Question: I've been stumbling over this for a while and was wondering if anyone has run into this problem before.
The application I'm working on is divided into multiple data plots and a single timeline at the bottom of the screen. Each plot (which is actually multiple textures layered on top of each other) as well as the timeline is rendered to a separate texture. The timeline texture is rendered first, followed by each of the plot textures from the top of the screen to the bottom. I am using DXUT and DirectX9 (March 2009).
After adding time text to the timeline texture, I noticed that the text was repeated in the title bar of every data plot. Here's a screencap of a portion of the display, it shows just a single plot, but the text repeats on every plot opened:

It seems like it is tied directly to the DrawText being called in the timeline's render function. I do use relative coordinates as the rect being passed to DrawText, but since I've already set the render target to the desired texture it should only affect the current texture. Not every texture rendered afterward.
Has anyone ever run into any problems similar to this using D3DXFont?
: After some more experimentation, it looks like it has something to do with the Z buffer. By adding D3DCLEAR_ZBUFFER to the clear on each texture surface, the duplicate text is gone. While the problem seems bypassed for now, I'm still curious as to why the Z buffer for a completely separate texture was being written during my DrawText call.
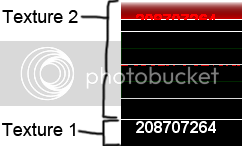
Answer: The Z Buffer state is persistent.
For example,
'''
SetDepthStencilSurface(X)
SetRenderTarget(A)
Draw()
SetRenderTarget(B)
Draw()
'''
Both Draw calls will use the same depth buffer.
The DrawText is not changing the depth buffer that you have set. It assumes you meant to do what you did.